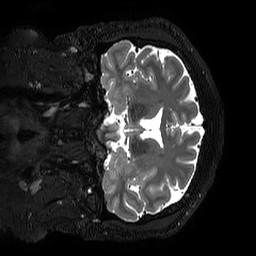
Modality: T2w
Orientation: coronal
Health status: ill
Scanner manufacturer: philips
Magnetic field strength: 3 T
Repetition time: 2.5 s
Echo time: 0.331 s